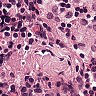
Metastatic tissue present: no